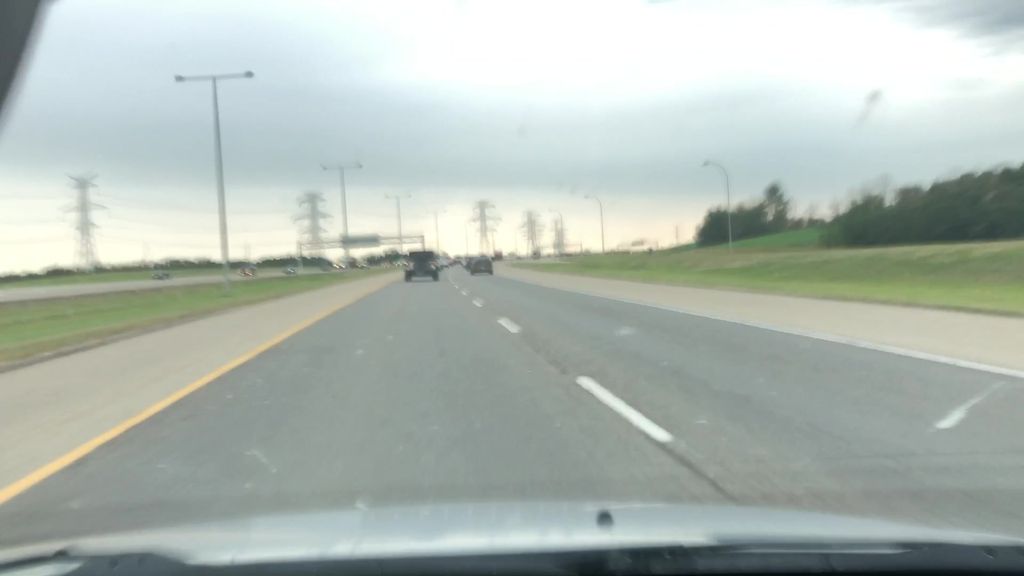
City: edmonton